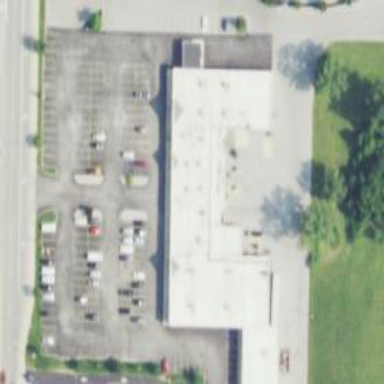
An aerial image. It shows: Retail building with flat white roof and orange exterior.